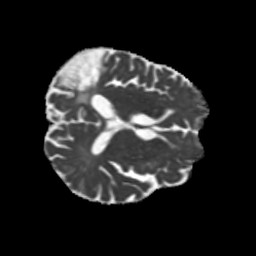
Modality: MD
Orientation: axial
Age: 68
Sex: male
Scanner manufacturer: siemens
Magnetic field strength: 3 T
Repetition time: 5.25 s
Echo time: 0.08 s